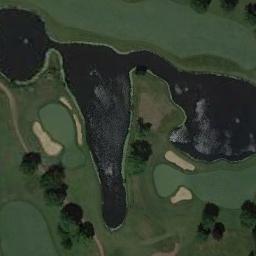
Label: golf_course